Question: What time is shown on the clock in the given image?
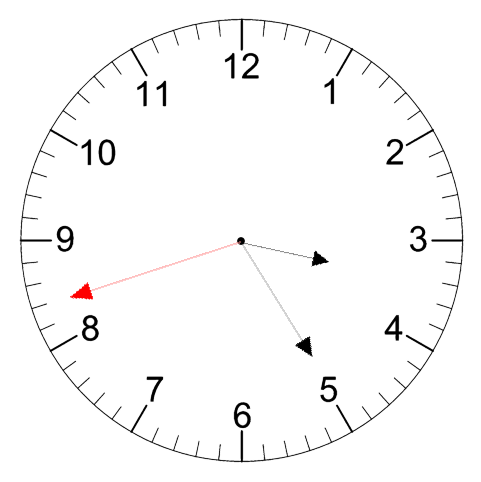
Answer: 03:24:42